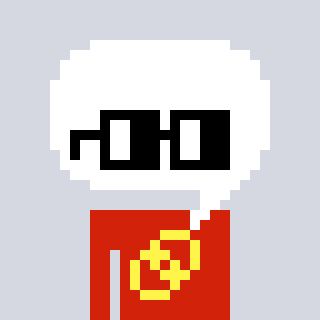
a pixel art character with square black glasses, a speech bubble-shaped head and a red-colored body on a cool background